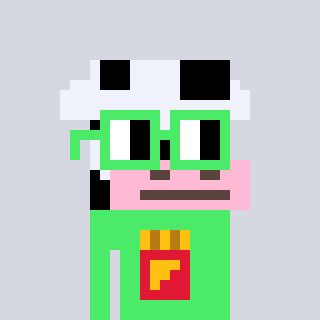
a pixel art character with square light green glasses, a cow-shaped head and a teal-colored body on a cool background